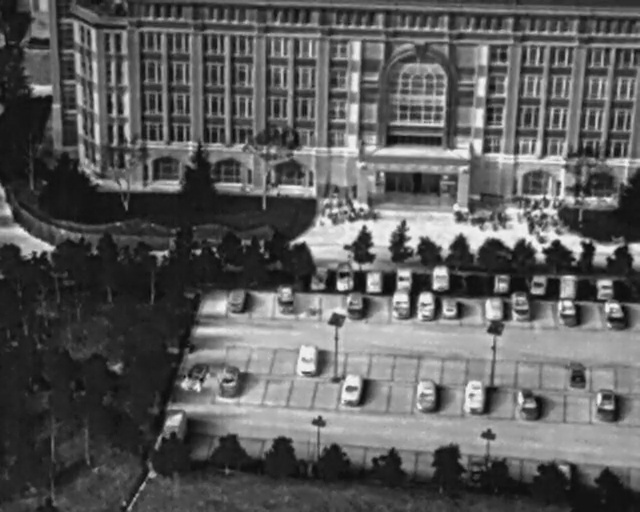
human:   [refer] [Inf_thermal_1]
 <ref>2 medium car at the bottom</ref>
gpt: <box>[[45, 68, 51, 72, 1], [63, 75, 69, 79, 2]]</box>

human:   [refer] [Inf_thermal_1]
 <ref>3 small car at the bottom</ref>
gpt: <box>[[52, 74, 57, 78, 12], [27, 71, 33, 75, 18], [33, 72, 38, 75, 15]]</box>

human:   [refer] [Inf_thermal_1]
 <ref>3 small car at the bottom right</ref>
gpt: <box>[[71, 75, 77, 79, 2], [91, 76, 97, 80, 2], [79, 76, 85, 80, 168]]</box>

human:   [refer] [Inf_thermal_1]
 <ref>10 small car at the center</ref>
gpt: <box>[[35, 56, 39, 60, 8], [64, 58, 68, 61, 4], [60, 57, 65, 61, 2], [66, 52, 71, 55, 2], [42, 56, 47, 59, 2], [51, 51, 56, 55, 2], [56, 52, 60, 56, 2], [47, 52, 52, 55, 17], [61, 52, 65, 56, 2], [53, 58, 58, 61, 2]]</box>

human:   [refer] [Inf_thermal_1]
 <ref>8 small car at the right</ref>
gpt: <box>[[86, 59, 90, 62, 169], [75, 58, 79, 62, 2], [78, 57, 83, 61, 178], [68, 58, 72, 61, 2], [76, 53, 80, 56, 2], [82, 53, 86, 57, 2], [86, 54, 90, 57, 2], [92, 54, 96, 58, 2]]</box>